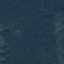
Land use / land cover: Forest